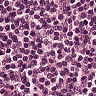
Metastatic tissue present: no